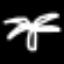
Label: palm tree